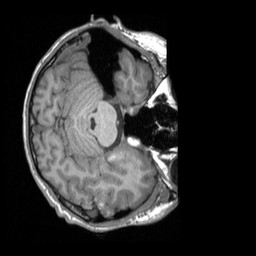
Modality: T1w
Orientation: axial
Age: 19
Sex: male